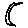
Label: moon